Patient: sex F, age 82
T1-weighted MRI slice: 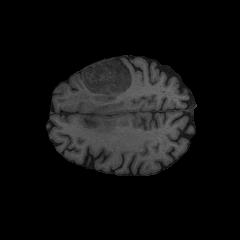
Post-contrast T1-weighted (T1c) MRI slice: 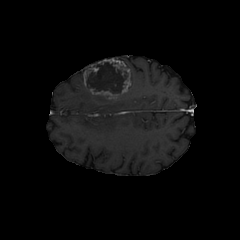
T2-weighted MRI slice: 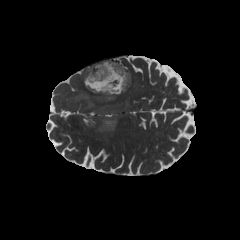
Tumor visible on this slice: yes
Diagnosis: Glioblastoma, IDH-wildtype
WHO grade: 4